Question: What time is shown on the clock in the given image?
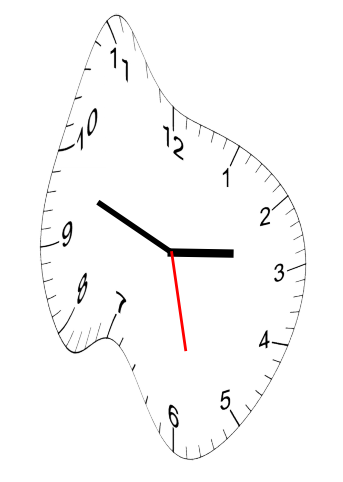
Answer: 02:48:28